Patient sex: F
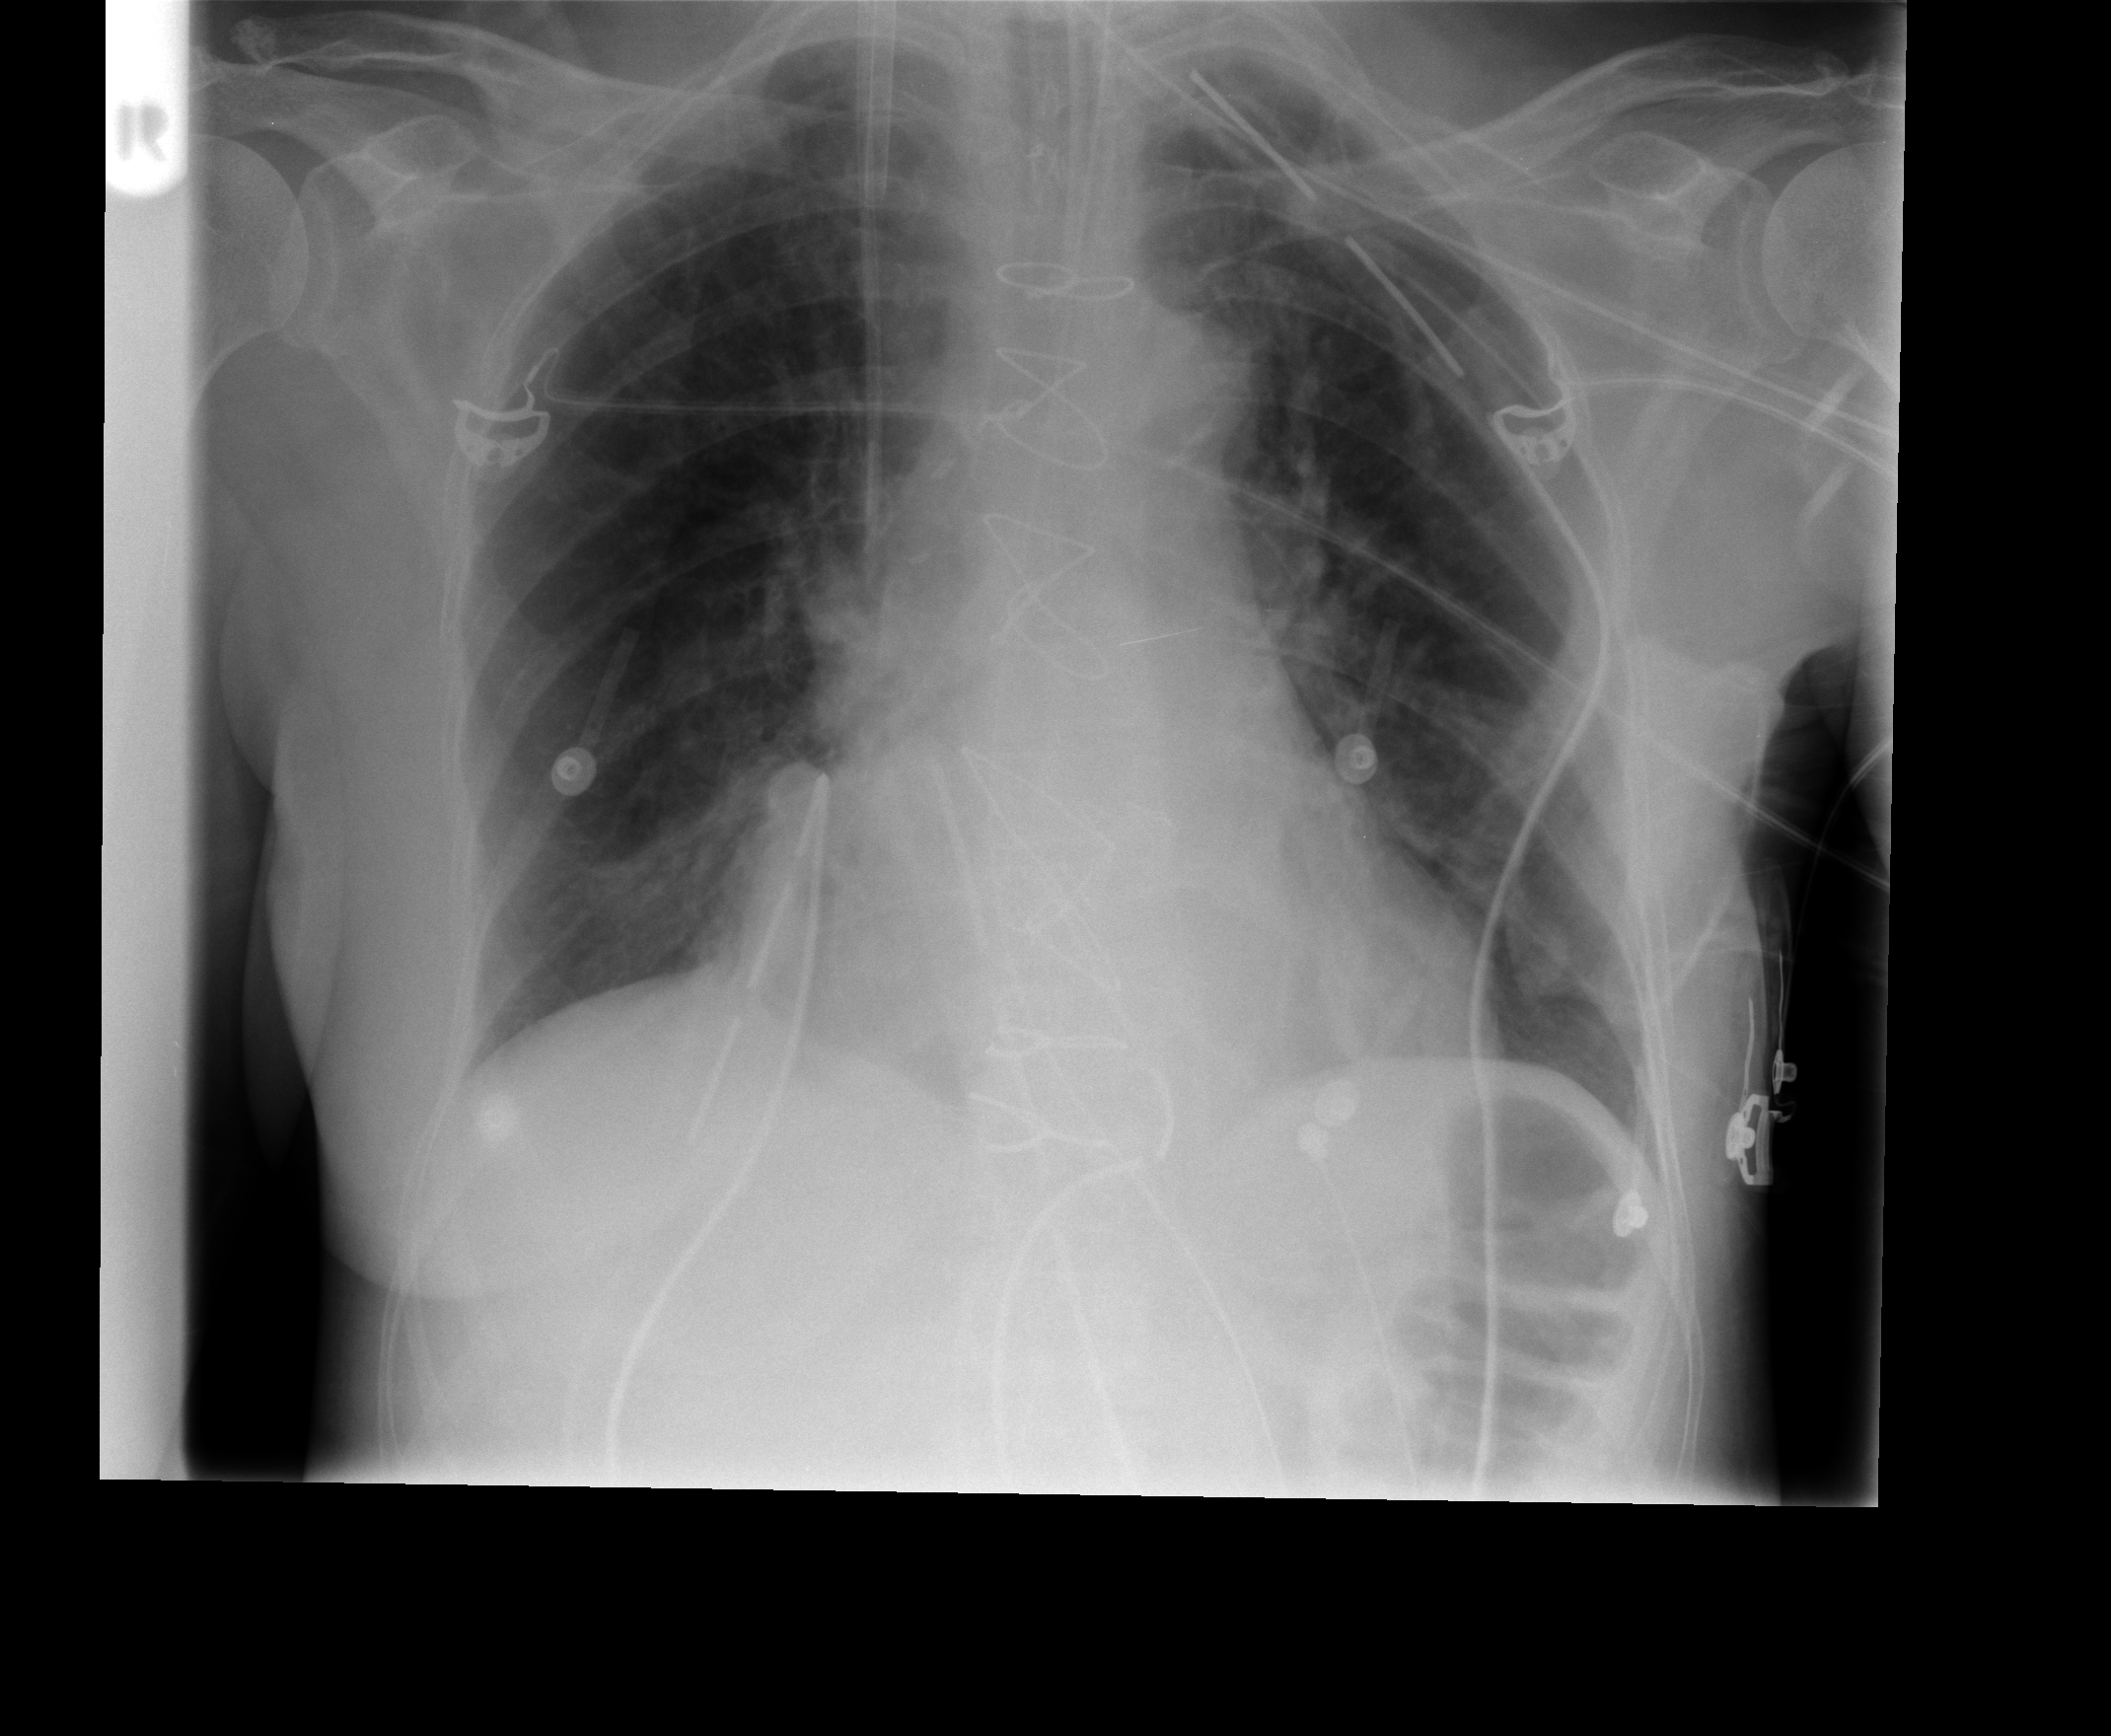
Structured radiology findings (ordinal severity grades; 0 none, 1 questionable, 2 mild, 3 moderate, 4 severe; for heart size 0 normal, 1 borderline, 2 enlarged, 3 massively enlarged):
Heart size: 0
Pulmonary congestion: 0
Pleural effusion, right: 0
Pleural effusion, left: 0
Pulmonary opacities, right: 0
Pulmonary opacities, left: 0
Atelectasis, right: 2
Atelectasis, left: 0